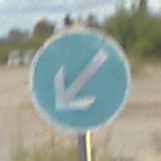
Verkehrszeichen: VorgeschriebeneVorbeifahrtLinks
Umgebung: Outdoor, Suburban
Tageszeit: Midday
Wetter: PartlyCloudy
Licht: Natural
Jahreszeit: Summer
Kontrast: HighContrast